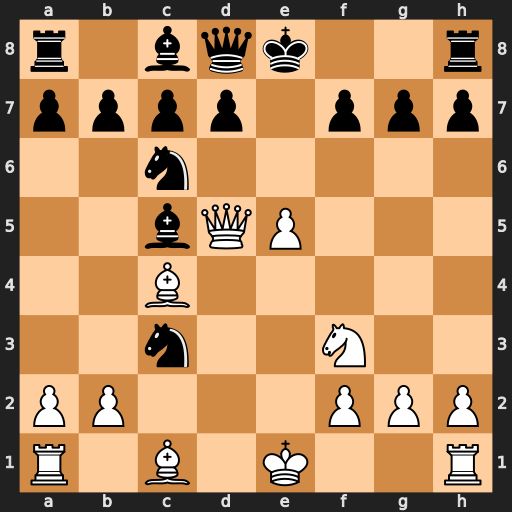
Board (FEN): r1bqk2r/pppp1ppp/2n5/2bQP3/2B5/2n2N2/PP3PPP/R1B1K2R
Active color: w
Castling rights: KQkq
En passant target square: -
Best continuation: Qxf7#